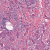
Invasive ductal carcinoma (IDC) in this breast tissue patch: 1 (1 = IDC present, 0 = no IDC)